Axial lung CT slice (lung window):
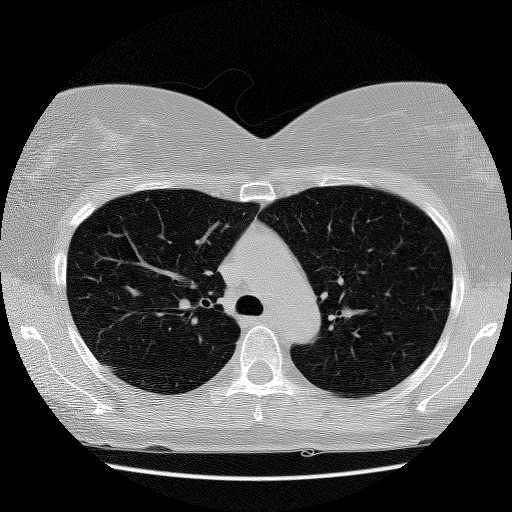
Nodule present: no